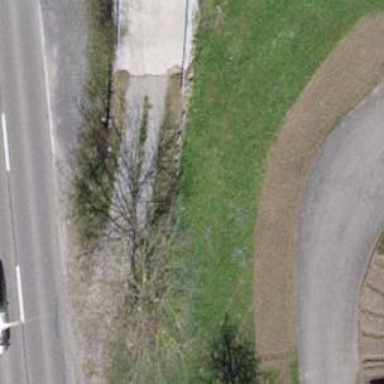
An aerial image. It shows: Single tag "natural: tree."